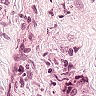
Metastatic tissue present: yes